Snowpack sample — Loveland Pass, Silver Plume, Colorado, USA (2/11/26, 12:00 PM MST)
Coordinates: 39.663, -105.886
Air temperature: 35 °F
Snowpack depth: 82 cm
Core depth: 10 cm
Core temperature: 17.6 °F
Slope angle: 13°, slope face: 12°
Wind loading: high
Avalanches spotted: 1
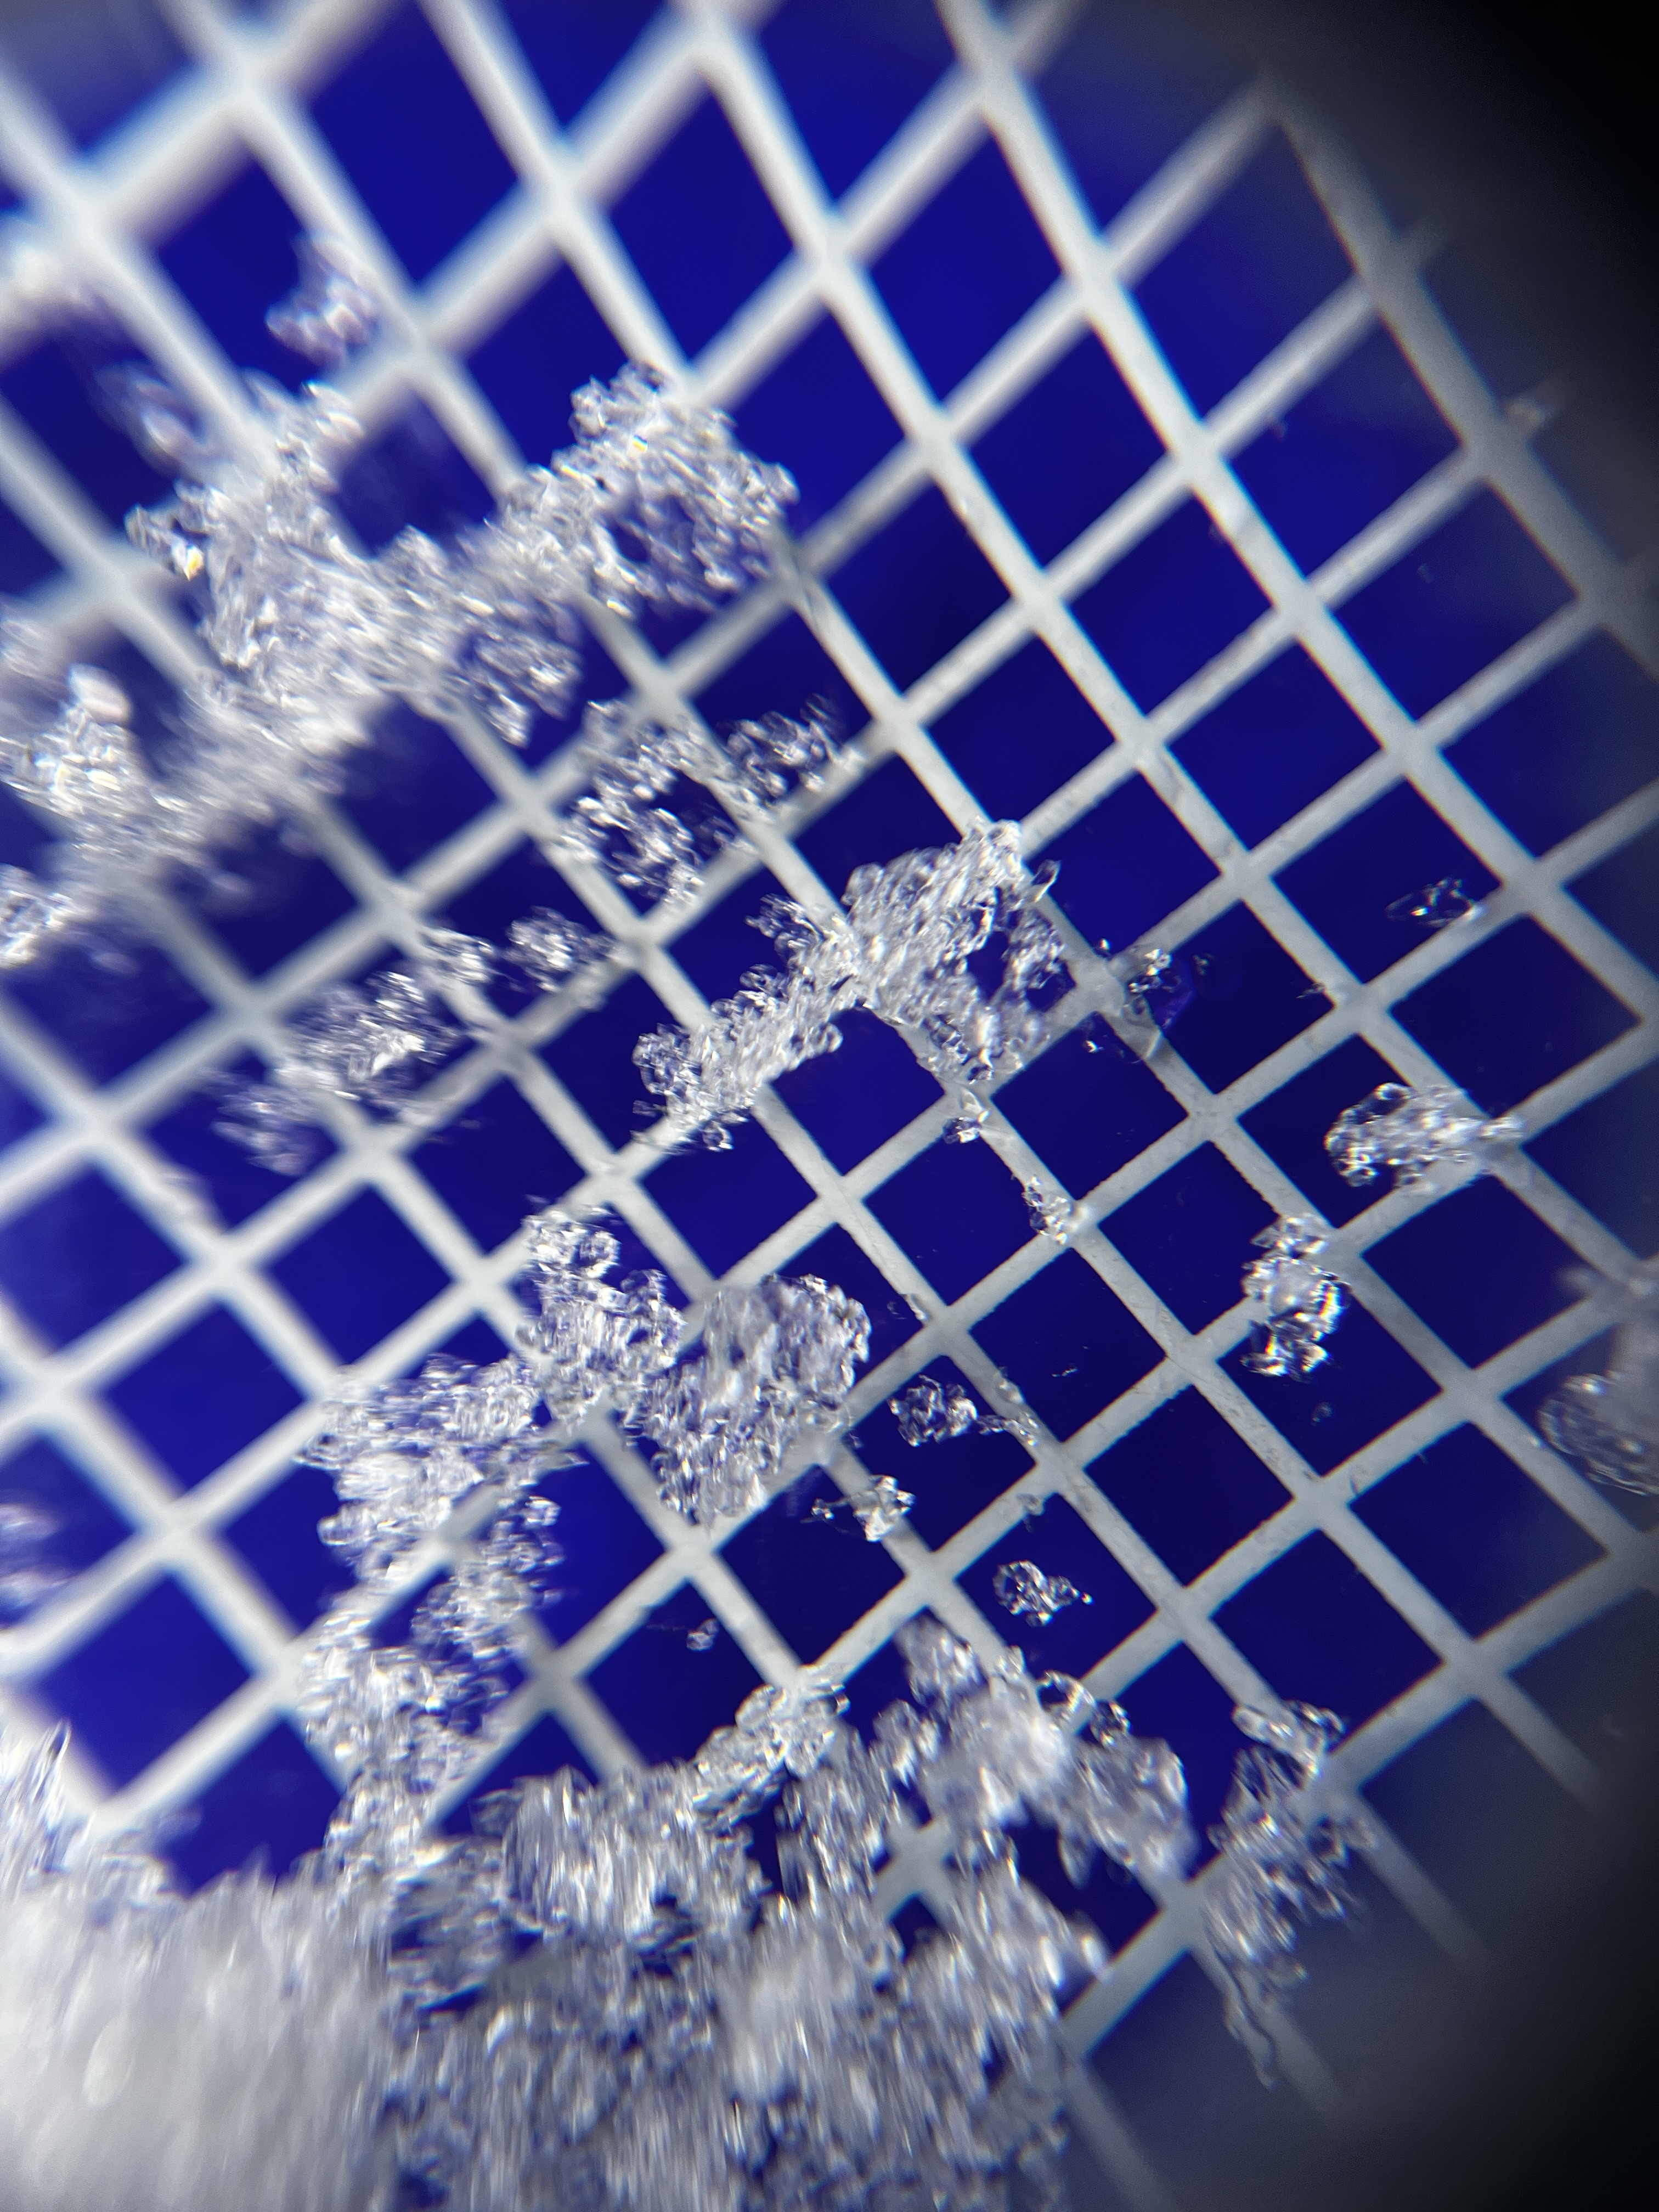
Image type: magnified_profile
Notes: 1 small avalanche spotted on the north side of the bowl, lots of wind loading